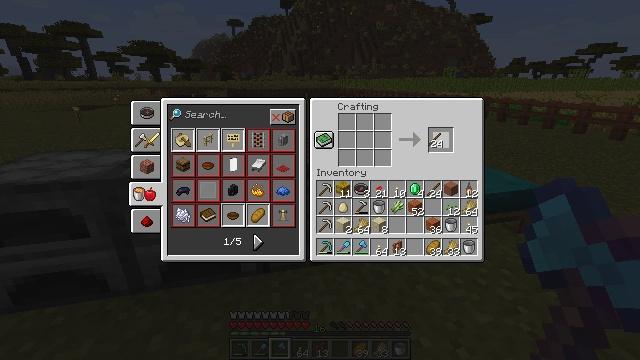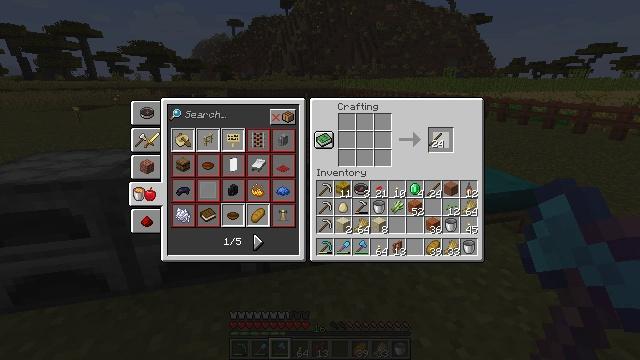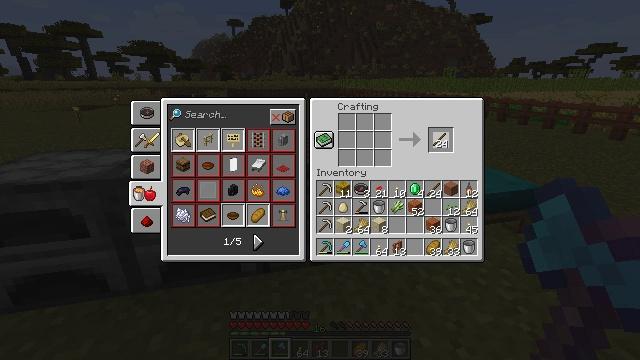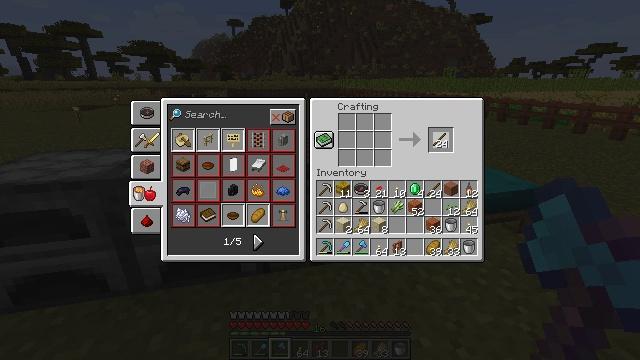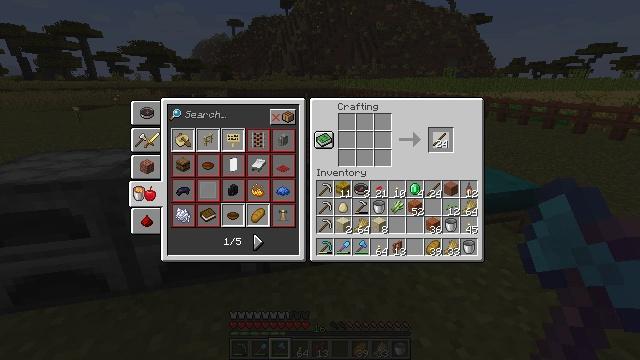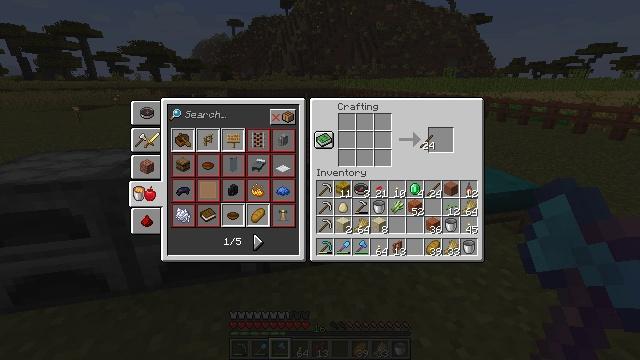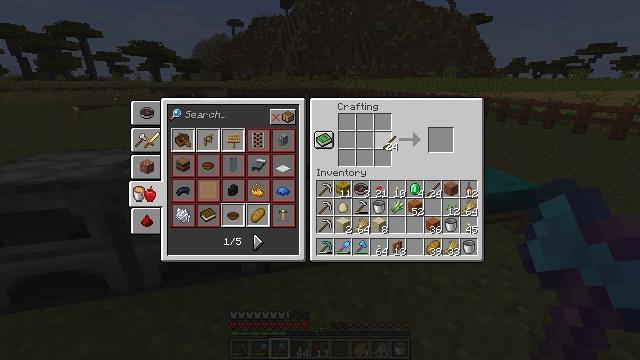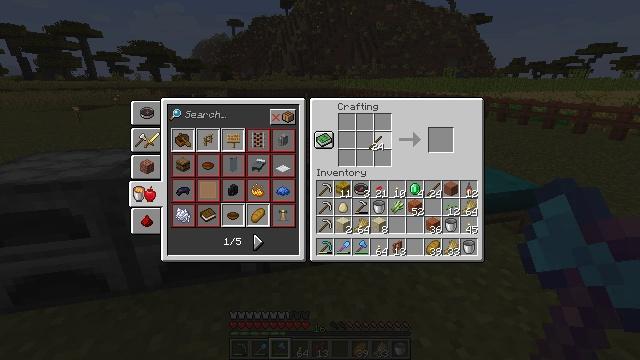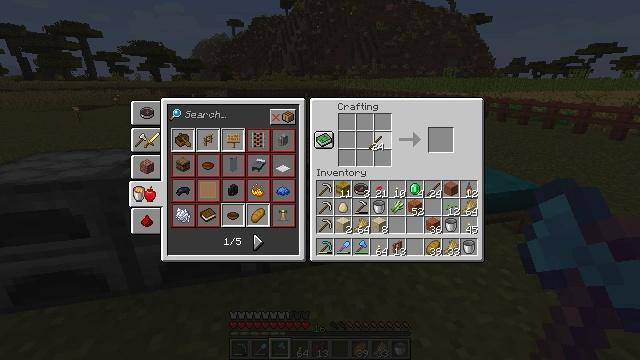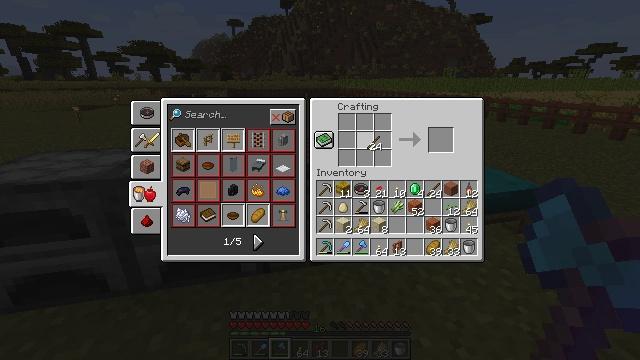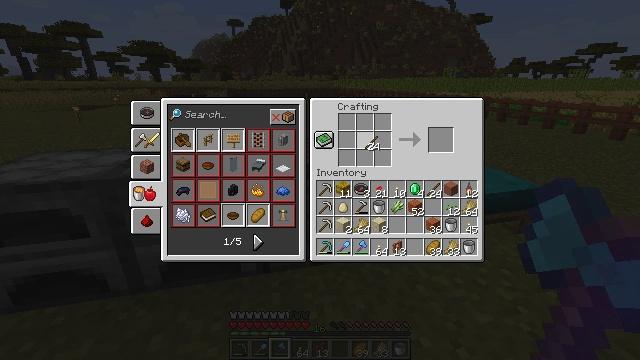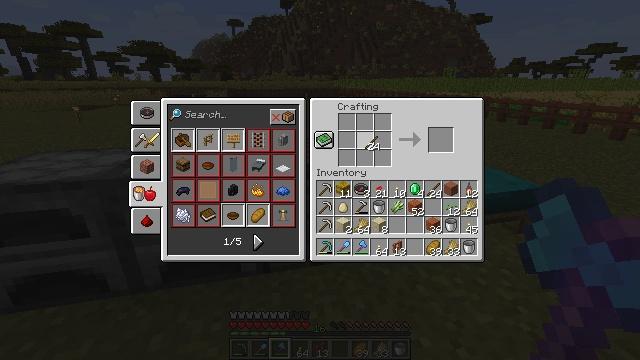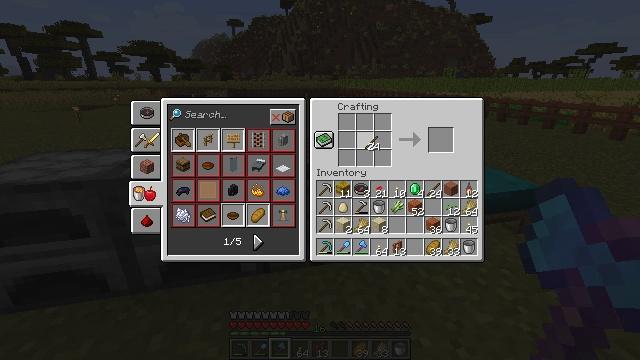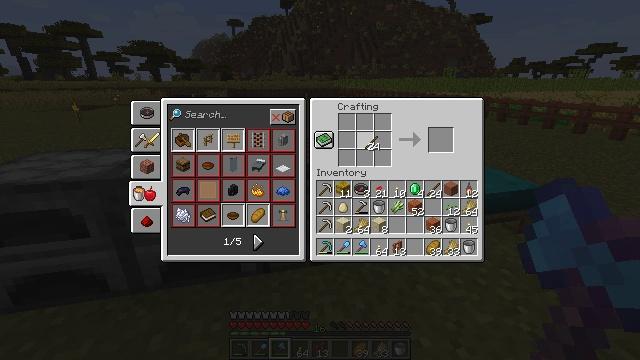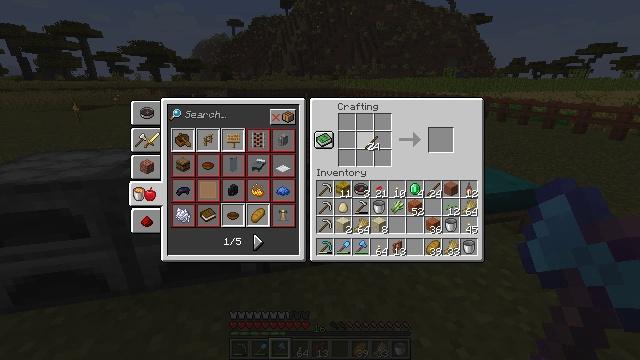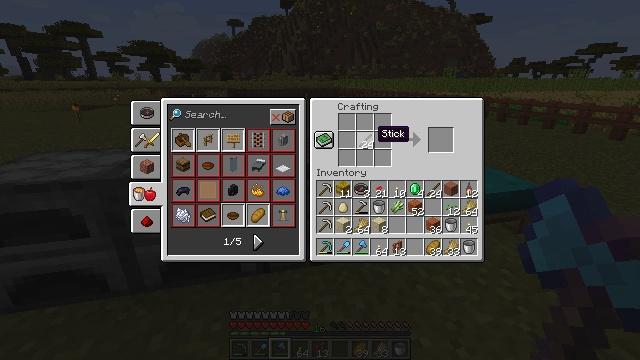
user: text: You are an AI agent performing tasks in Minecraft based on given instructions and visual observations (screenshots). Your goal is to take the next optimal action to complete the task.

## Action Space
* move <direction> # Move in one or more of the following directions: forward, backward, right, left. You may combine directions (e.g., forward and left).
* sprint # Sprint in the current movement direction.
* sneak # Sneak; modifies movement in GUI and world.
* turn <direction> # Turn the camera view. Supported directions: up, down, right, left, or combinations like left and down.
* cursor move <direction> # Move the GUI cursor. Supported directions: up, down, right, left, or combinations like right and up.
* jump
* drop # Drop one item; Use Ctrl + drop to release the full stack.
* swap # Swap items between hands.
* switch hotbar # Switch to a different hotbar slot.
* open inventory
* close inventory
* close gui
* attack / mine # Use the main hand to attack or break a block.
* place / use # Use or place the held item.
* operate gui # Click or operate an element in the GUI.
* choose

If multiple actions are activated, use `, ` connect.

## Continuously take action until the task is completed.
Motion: motion action
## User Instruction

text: Produce an acacia fence with acacia wood and sticks in the crafting table.
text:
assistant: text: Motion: open gui
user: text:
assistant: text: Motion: no_op
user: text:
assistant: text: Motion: no_op
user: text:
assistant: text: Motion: no_op
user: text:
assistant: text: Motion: cursor move left
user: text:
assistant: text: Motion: cursor move left
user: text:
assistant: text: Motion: cursor move left
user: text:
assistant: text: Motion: no_op
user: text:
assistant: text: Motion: no_op
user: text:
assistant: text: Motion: no_op
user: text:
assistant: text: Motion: no_op
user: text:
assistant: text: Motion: no_op
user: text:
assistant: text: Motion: operate gui
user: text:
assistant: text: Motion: operate gui
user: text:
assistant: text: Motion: no_op
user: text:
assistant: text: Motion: no_op
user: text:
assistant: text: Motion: no_op
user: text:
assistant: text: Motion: no_op
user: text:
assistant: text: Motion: no_op
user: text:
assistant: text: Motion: no_op
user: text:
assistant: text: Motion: no_op
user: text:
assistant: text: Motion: no_op
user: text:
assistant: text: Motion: cursor move right and down
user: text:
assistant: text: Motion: cursor move right and down
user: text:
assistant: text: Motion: cursor move right and down
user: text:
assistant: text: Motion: no_op
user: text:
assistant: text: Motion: cursor move right
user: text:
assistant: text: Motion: no_op
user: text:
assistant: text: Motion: no_op
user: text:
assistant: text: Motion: no_op